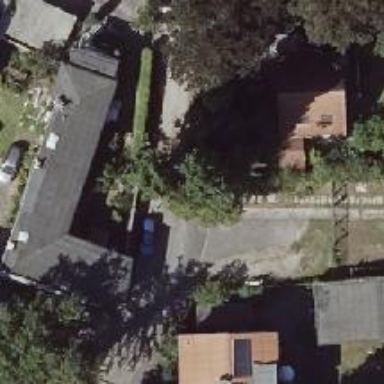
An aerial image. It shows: Residential road with dirt surface.